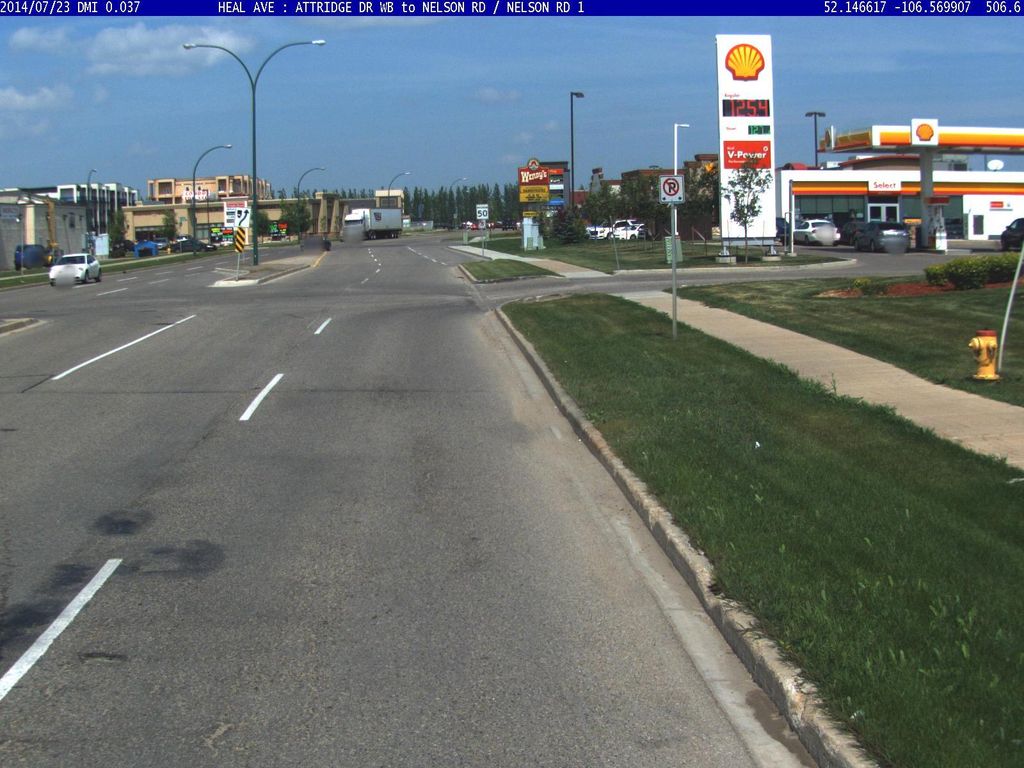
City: saskatoon